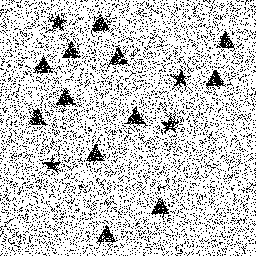
Squares: 0
Triangles: 12
Stars: 4
Total shapes: 16